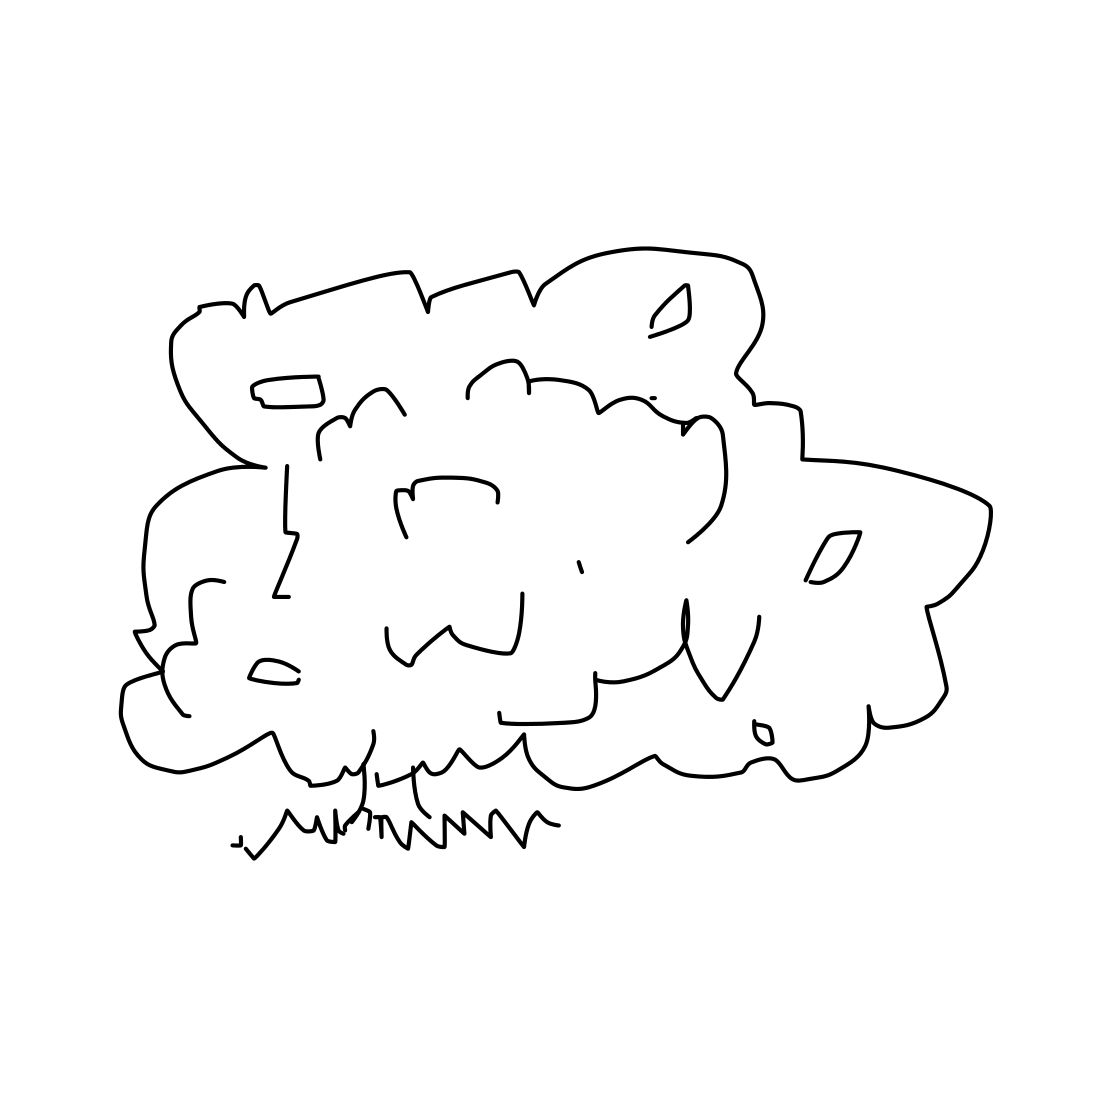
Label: bush